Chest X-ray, PA view. Patient: 27 years old, sex M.
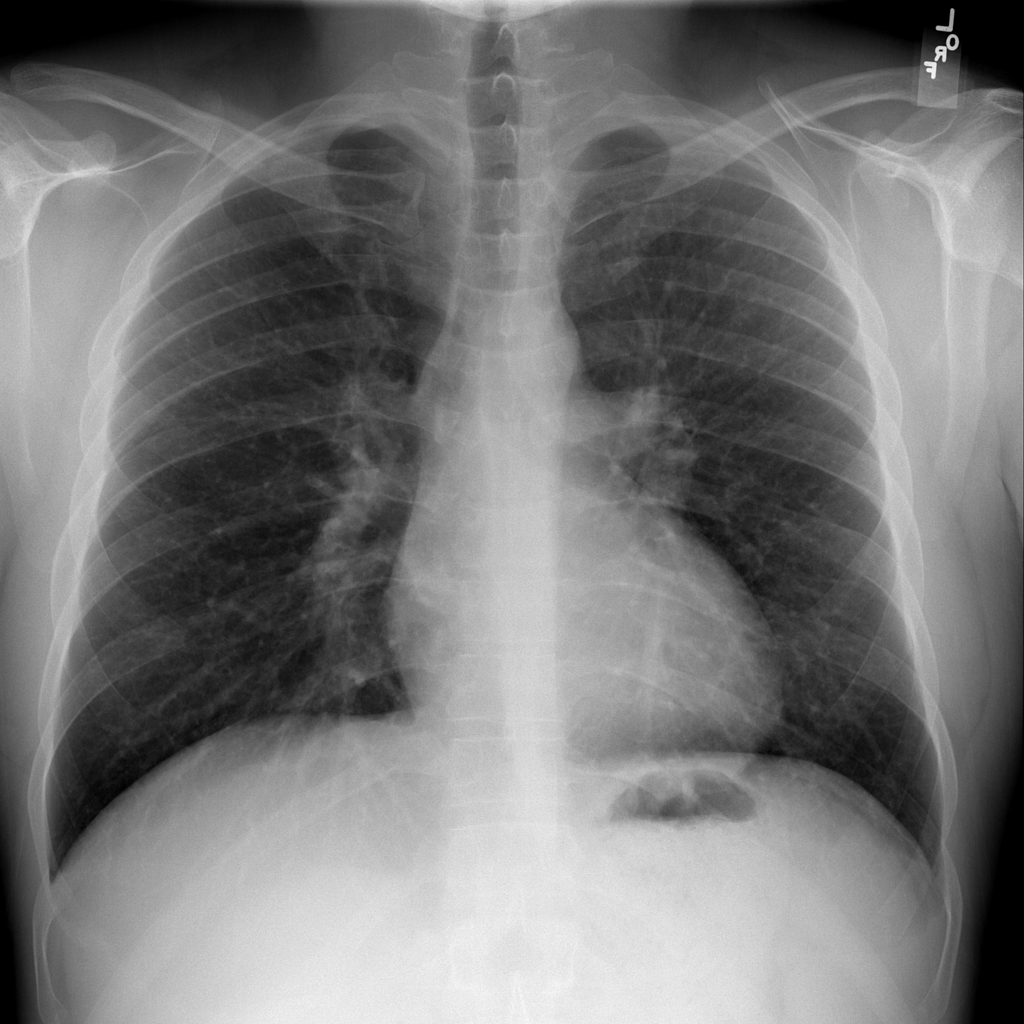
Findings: No Finding